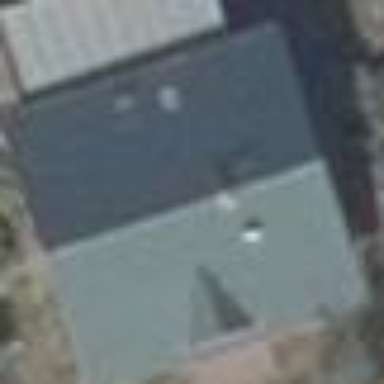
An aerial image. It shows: Gabled roof on residential building.